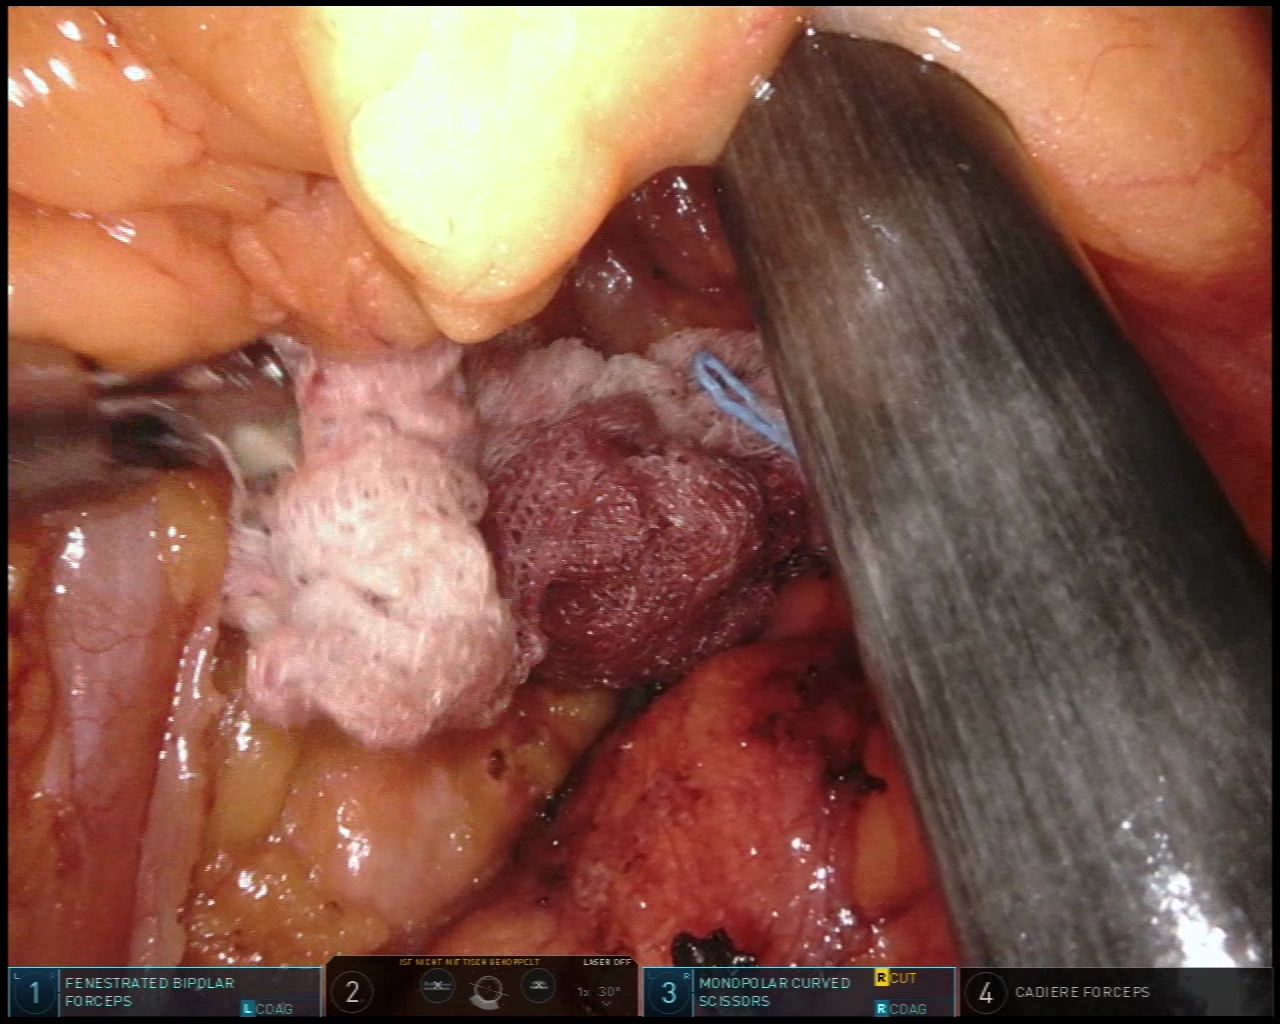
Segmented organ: pancreas
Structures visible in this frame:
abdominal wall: no
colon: yes
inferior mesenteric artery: no
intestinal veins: no
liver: no
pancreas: yes
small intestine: no
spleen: no
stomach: no
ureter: no
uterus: no
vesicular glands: no